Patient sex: M
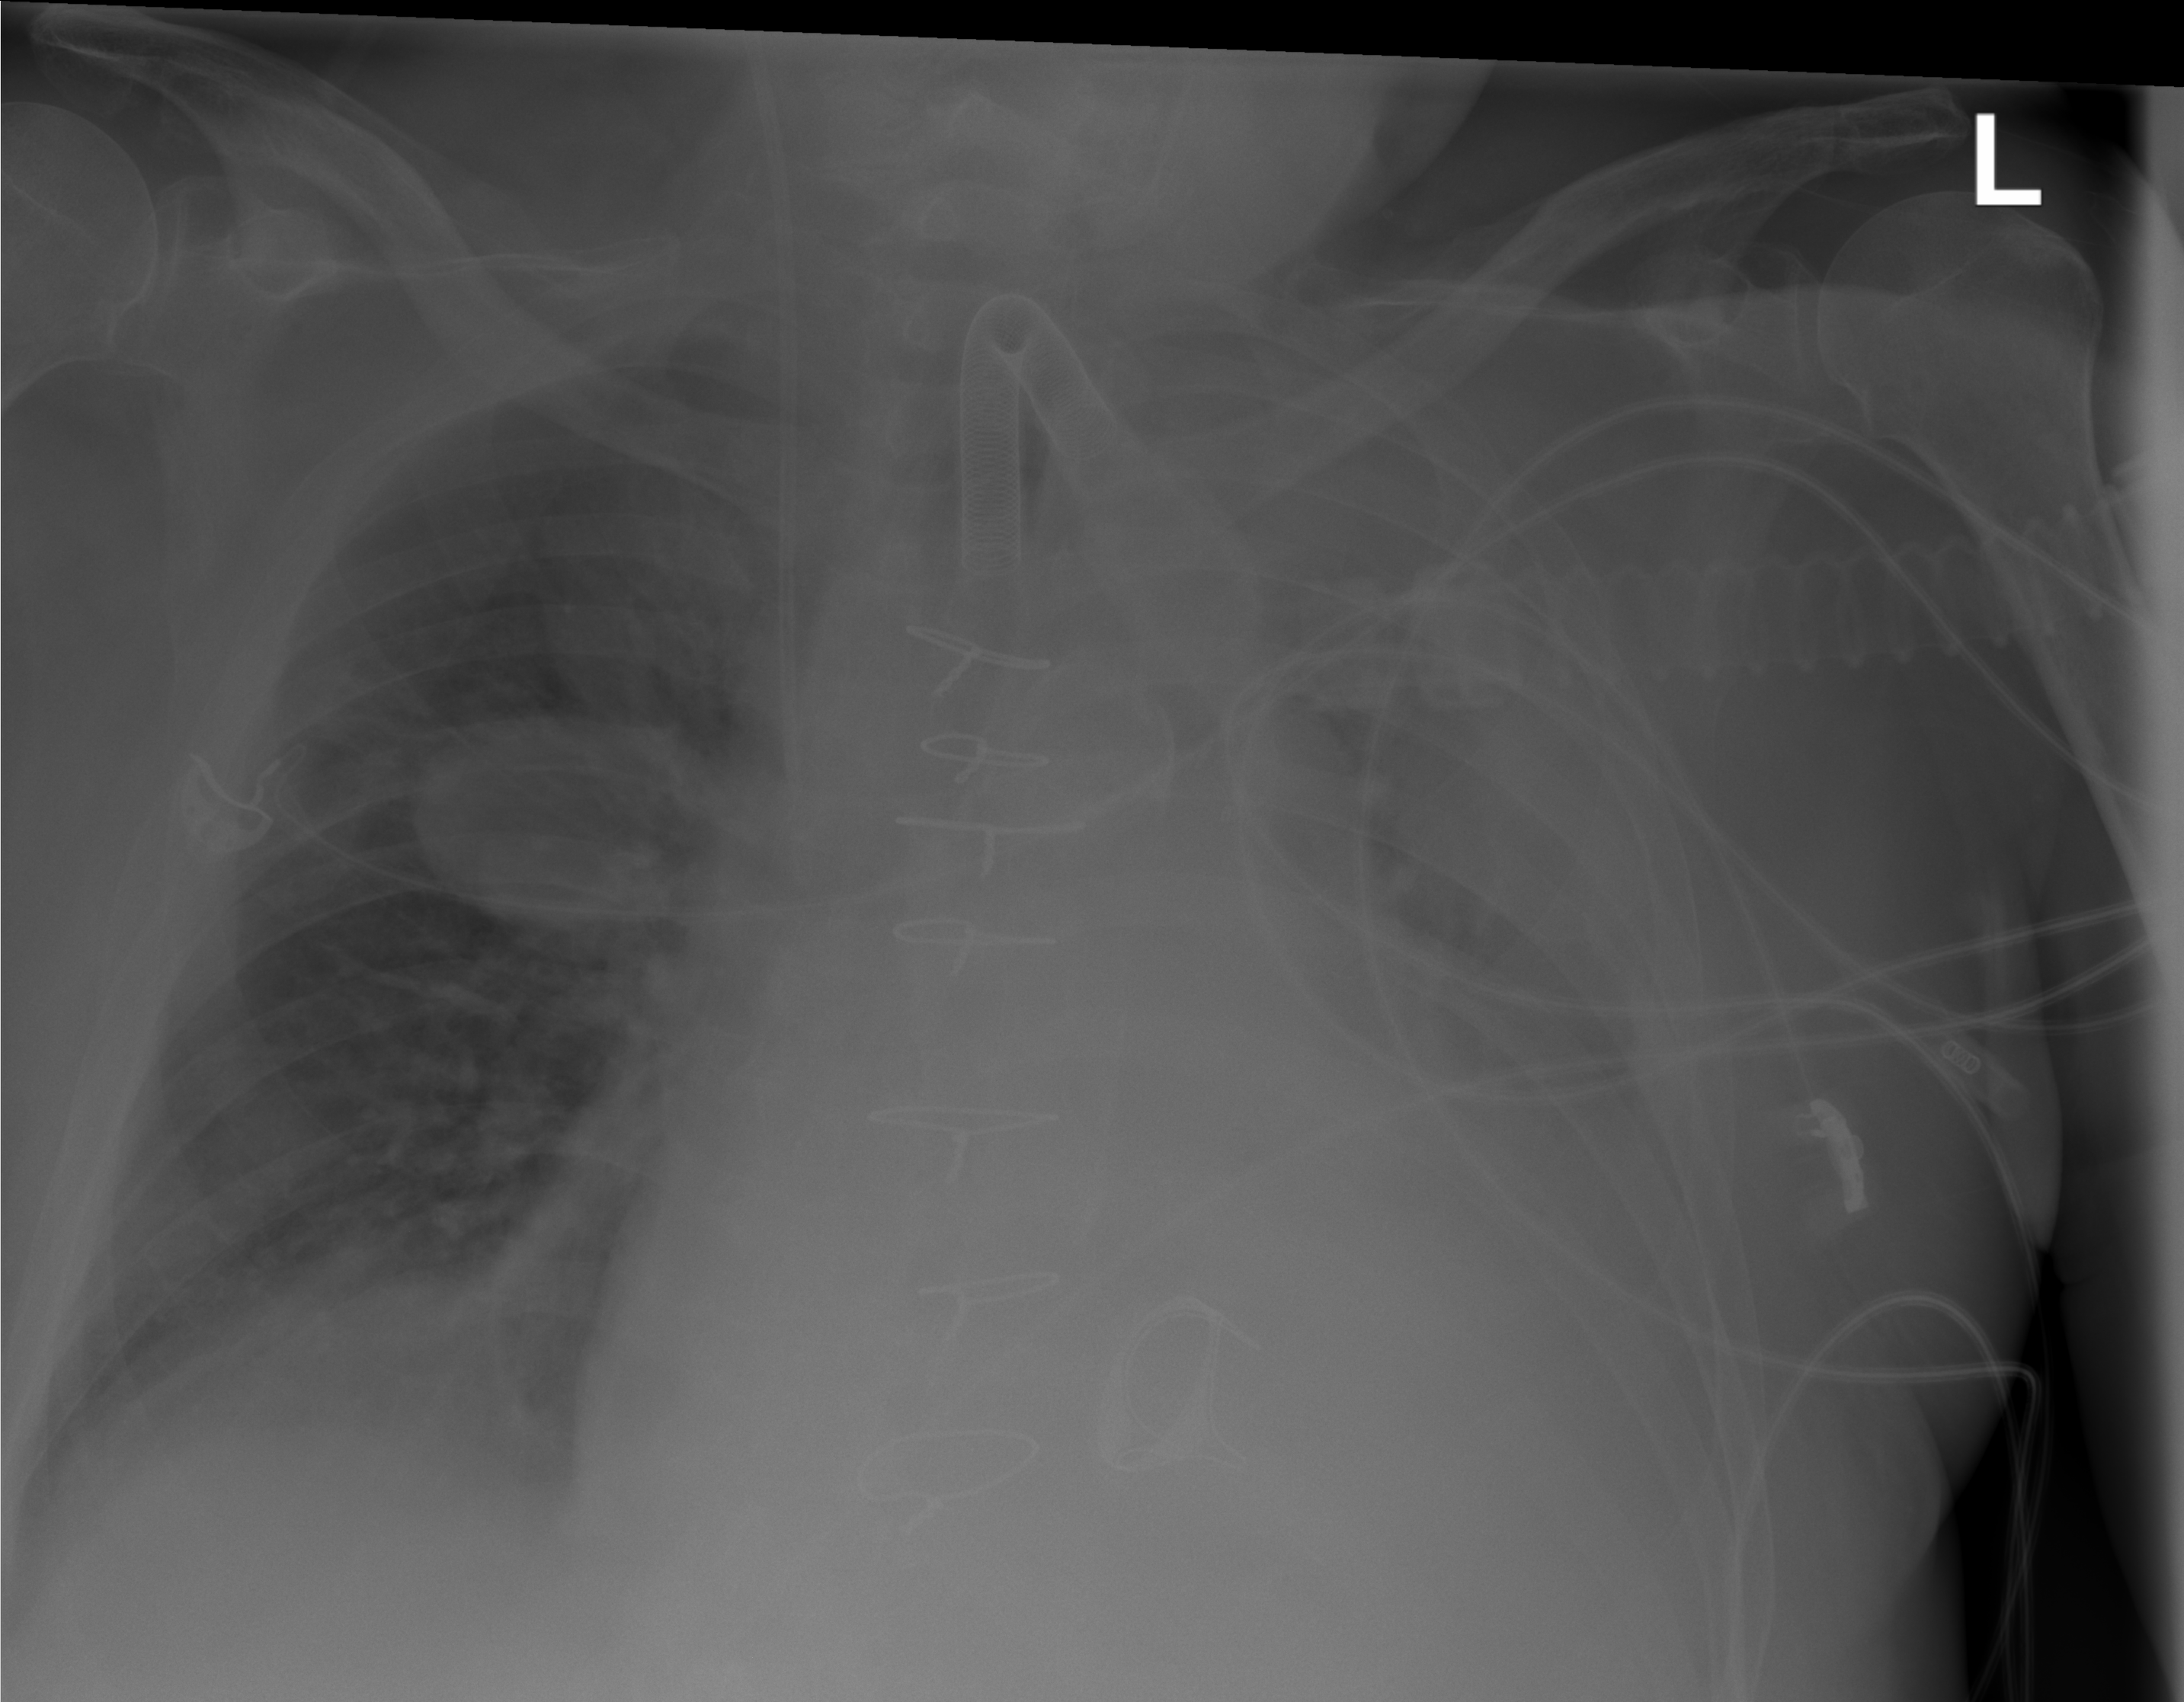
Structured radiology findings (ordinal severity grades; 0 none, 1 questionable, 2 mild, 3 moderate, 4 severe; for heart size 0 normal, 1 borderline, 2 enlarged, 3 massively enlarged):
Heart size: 2
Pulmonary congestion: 2
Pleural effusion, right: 2
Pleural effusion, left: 4
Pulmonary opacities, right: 0
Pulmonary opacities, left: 0
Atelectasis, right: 0
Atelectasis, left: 3